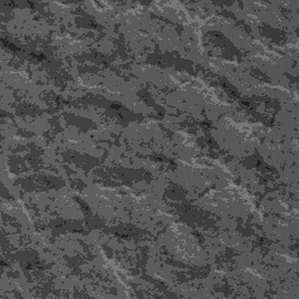
Label: frost